Question: I am setting up a master master replication and trying to do some tests by setting up a before update trigger.
I am getting an error when I run the code below
'''
CREATE TRIGGER update_blogs
BEFORE UPDATE ON blogs
FOR EACH ROW
BEGIN
IF (NEW.updated_replication < OLD.updated_replication) THEN
SET NEW= OLD ;
END IF;
END$$
'''
> ERROR 1064 (42000): You have an error in your SQL syntax; check the manual that
corresponds to your MySQL server version for the right syntax to use near '' at
line 6
What I am trying to do is only allow the row to be updated if the new row has a greater 'updated_replication(timestamp)' value.
I am using mysql.
Can any one please tell me where I am wrong. How can I debug such errors? Is this any kind of syntax error?

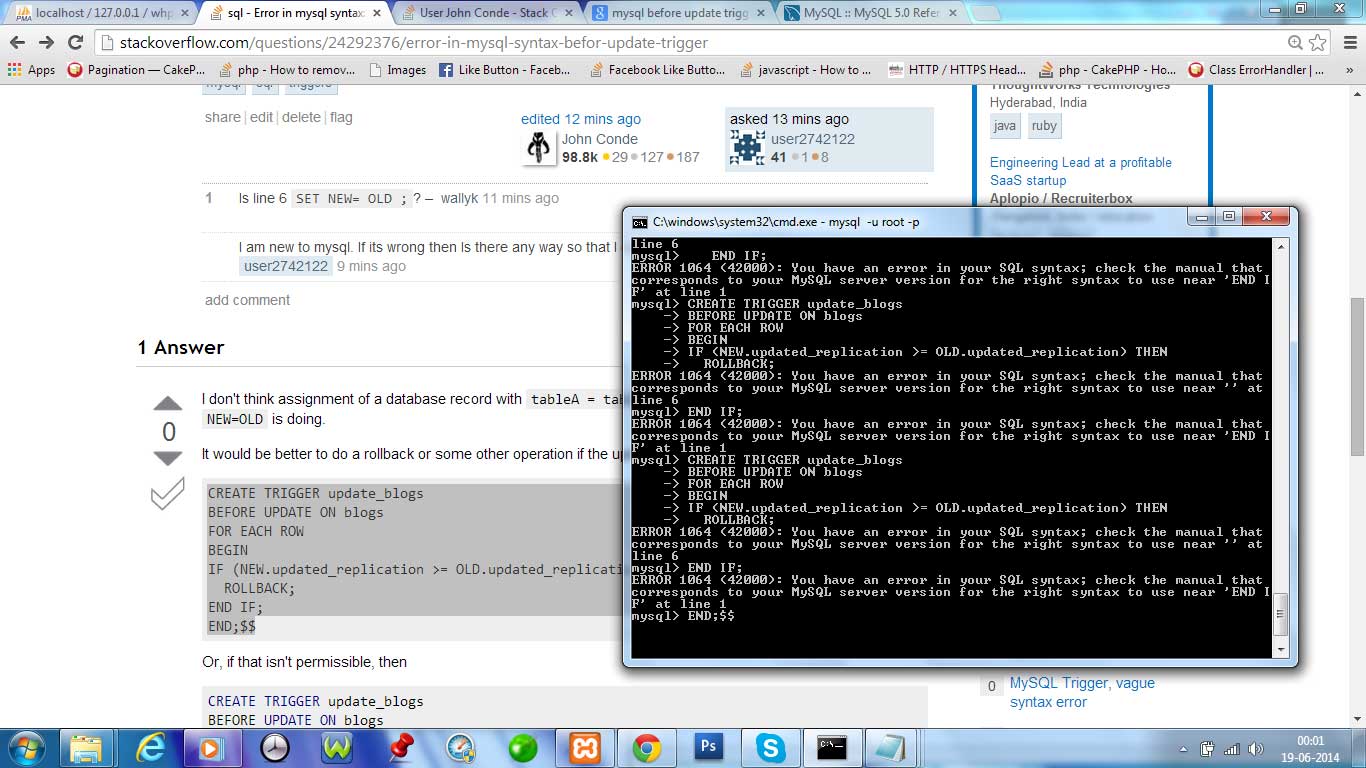
Answer: Two problems:
you can't 'SET NEW = OLD'. You can only assign individual columns, not the whole row. So you could make sure the new value does not decrease:
'''
IF (NEW.updated_replication < OLD.updated_replication) THEN
SET NEW.updated_replication = OLD.updated_replication;
END IF;
'''
But that will set one column and let any other columns change according to the UPDATE that spawned this trigger. That might leave you with data that doesn't agree with itself.
If you want the whole row to revert to the old column values, you'd have to write a series of assignments in the 'SET' statement, one for each column of the row.
If you instead want to abort the whole update, then you need to learn the <URL>.
'''
IF (NEW.updated_replication < OLD.updated_replication) THEN
SIGNAL SQLSTATE '45000'
SET MESSAGE_TEXT = 'You can't travel backwards in time!';
END IF;
'''
This doesn't roll back the transaction, just the single UPDATE that spawned the trigger. Any other changes made in the same transaction are still pending.
you haven't set the 'DELIMITER' when defining a trigger with a compound statement. See my answer here: <URL>